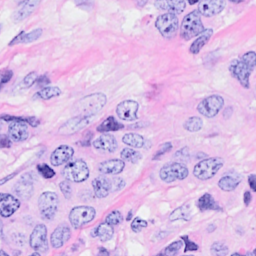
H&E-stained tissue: Breast